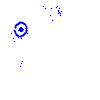
Particle: electron